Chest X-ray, AP view. Patient: 64 years old, sex M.
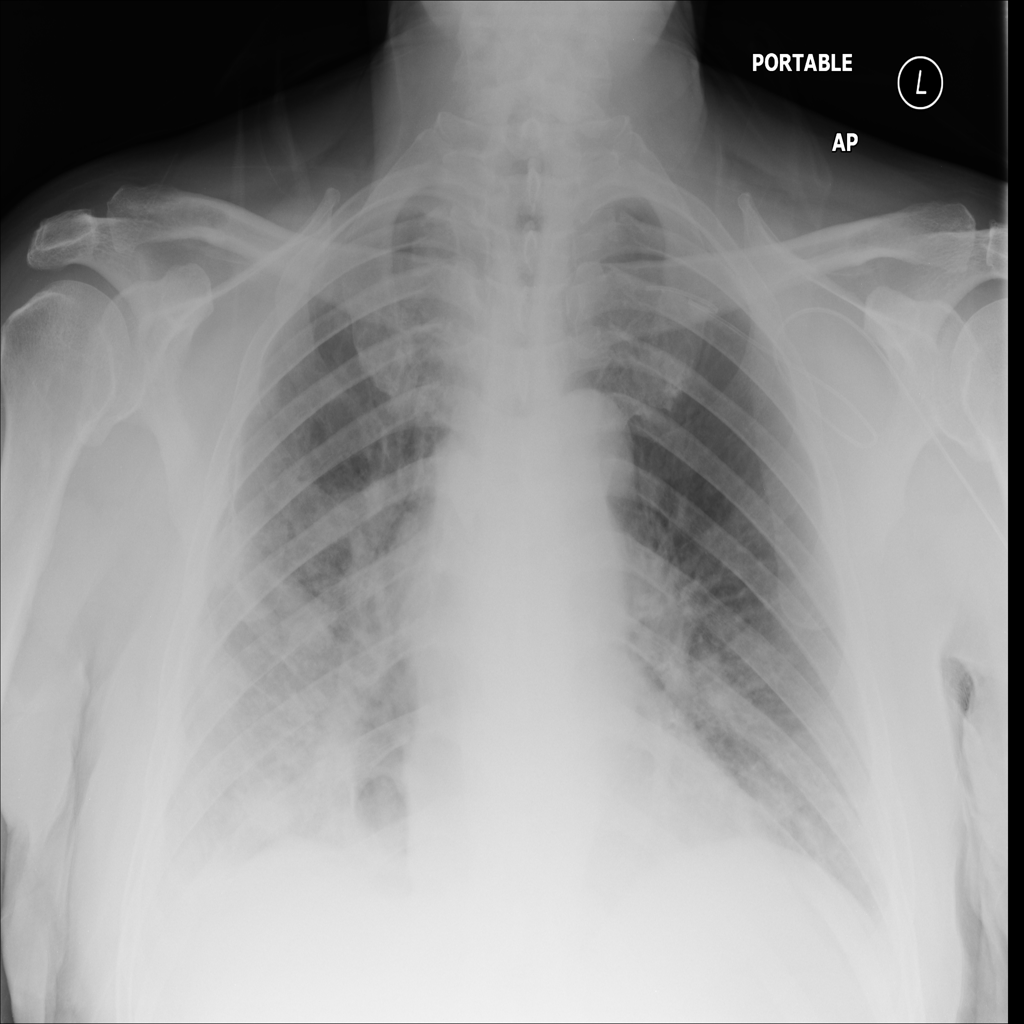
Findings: Infiltration, Pleural_Thickening